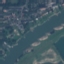
Land use / land cover: River